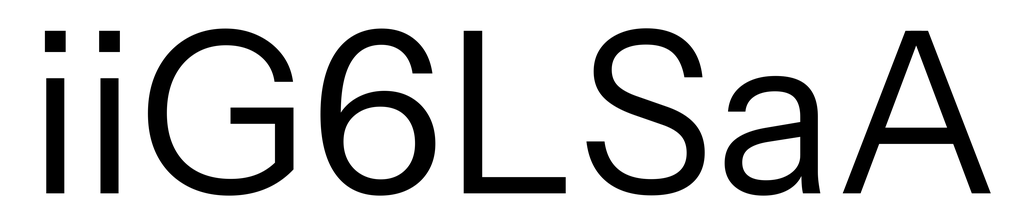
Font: InstrumentSans_Regular